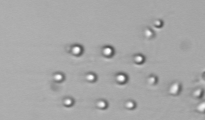
Label: Parvicorbicula_socialis